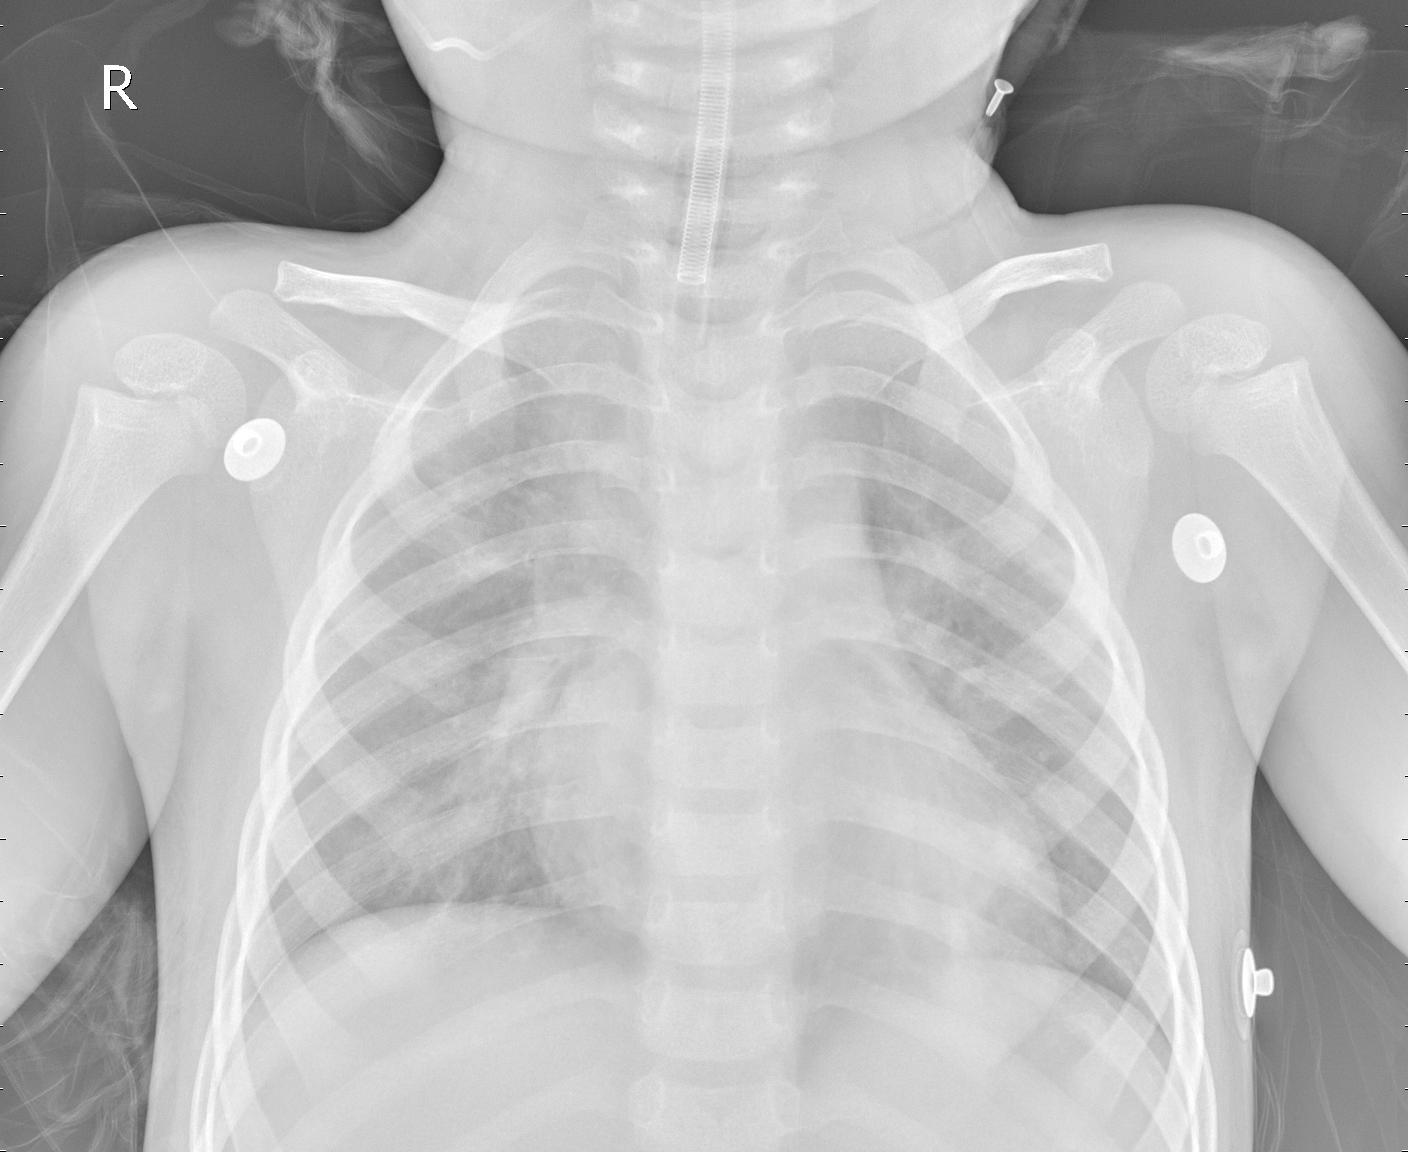
Diagnosis: PNEUMONIA